Question: How can <URL>?
I mean the chart similar to what Audacity generates:

I know that I can get the FFT data for given time 't' (when I play the audio) with:
'''
float fft[1024];
BASS_ChannelGetData(chan, fft, BASS_DATA_FFT2048); // get the FFT data
'''
That way I get 1024 values in array for each time 't'. Am I right that the values in that array are signal amplitudes ('dB')? If so, how the frequency ('Hz') is associated with those values? By the index?
I am an programmer, but I am not experienced with audio processing at all. So I don't know what to do, with the data I have, to plot the needed spectrum.
I am working with C++ version, but examples in other languages are just fine (I can convert them).
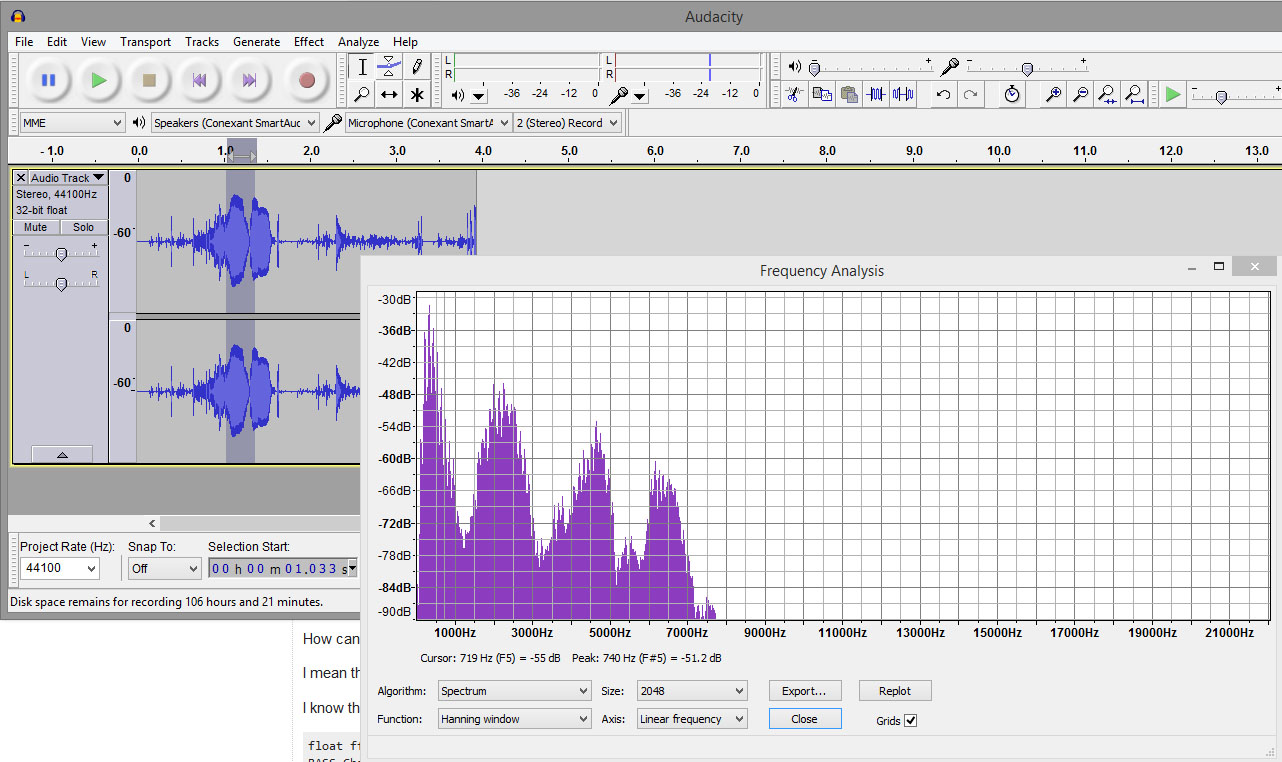
Answer: From the documentation, that flag will cause the FFT magnitude to be computed, and from the sounds of it, it is the linear magnitude.
'''
dB = 10 * log10(intensity);
dB = 20 * log10(pressure);
'''
(I'm not sure whether audio file samples are a measurement of intensity or pressure. What's a microphone output linearly related to?)
Also, it indicates the length of the input and the length of the FFT match, but half the FFT (corresponding to negative frequencies) is discarded. Therefore the highest FFT frequency will be one-half the sampling frequency. This occurs at N/2. The docs actually say
> For example, with a 2048 sample FFT, there will be 1024 floating-point values returned. If the BASS_DATA_FIXED flag is used, then the FFT values will be in 8.24 fixed-point form rather than floating-point. Each value, or "bin", ranges from 0 to 1 (can actually go higher if the sample data is floating-point and not clipped).
That seems pretty clear.